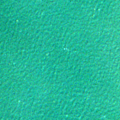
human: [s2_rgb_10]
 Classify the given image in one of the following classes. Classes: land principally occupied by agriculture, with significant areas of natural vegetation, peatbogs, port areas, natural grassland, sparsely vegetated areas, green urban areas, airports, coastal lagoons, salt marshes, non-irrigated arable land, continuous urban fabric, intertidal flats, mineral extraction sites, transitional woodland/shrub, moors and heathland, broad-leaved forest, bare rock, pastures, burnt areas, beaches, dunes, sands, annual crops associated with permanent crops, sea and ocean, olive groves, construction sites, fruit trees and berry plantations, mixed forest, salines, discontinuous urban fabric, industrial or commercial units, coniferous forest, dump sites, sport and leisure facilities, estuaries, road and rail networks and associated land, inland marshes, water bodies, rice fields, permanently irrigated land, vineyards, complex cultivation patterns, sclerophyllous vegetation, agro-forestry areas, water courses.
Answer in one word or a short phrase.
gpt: sea and ocean